Interaction volume radius: 5 \u00c5
Interaction volume height: 10 \u00c5
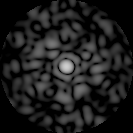
Disorder parameter: 0.8258